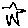
Label: star